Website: home-depot
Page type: billing-address
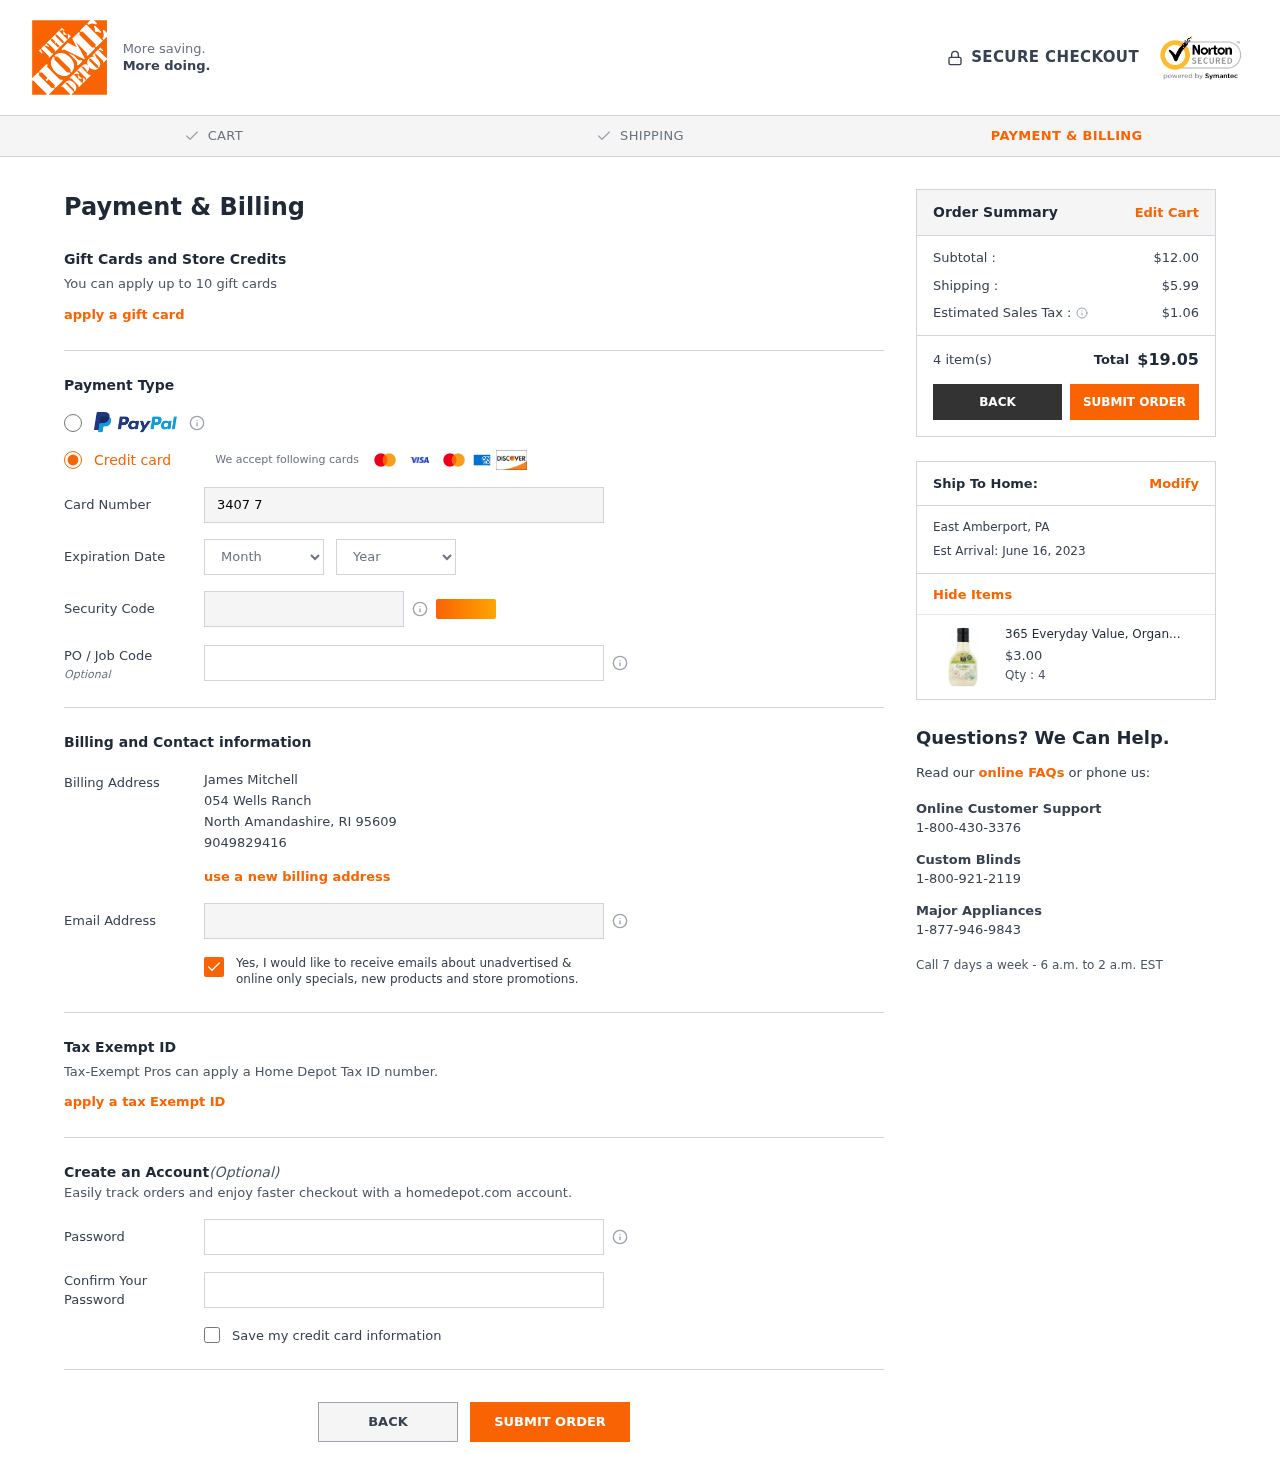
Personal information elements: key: PII_CARD_CVV
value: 9772
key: PII_CARD_EXPIRY_MONTH
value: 07
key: PII_CARD_EXPIRY_YEAR
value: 26
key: PII_CARD_NUMBER
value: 3407 7266 7996 337
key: PII_CITY
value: North Amandashire
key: PII_CITY2
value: East Amberport
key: PII_EMAIL
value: james.mitchell@hotmail.com
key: PII_FULLNAME
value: James Mitchell
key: PII_JOB_CODE
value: WO-746583
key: PII_PHONE
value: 9049829416
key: PII_POSTCODE
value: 95609
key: PII_STATE_ABBR
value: RI
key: PII_STATE_ABBR2
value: PA
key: PII_STREET
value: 054 Wells Ranch
Product elements: key: PRODUCT1_NAME
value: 365 Everyday Value, Organic Caesar Dressing, 16 fl oz
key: PRODUCT1_PRICE
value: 3
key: PRODUCT1_QUANTITY
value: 4
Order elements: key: ORDER_SUBTOTAL
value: $12.00
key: ORDER_SHIPPING_COST
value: $5.99
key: ORDER_TAX
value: $1.06
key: ORDER_NUM_ITEMS
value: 4 item(s)
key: ORDER_TOTAL
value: $19.05
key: ORDER_DELIVERY_DATE
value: Est Arrival: June 16, 2023